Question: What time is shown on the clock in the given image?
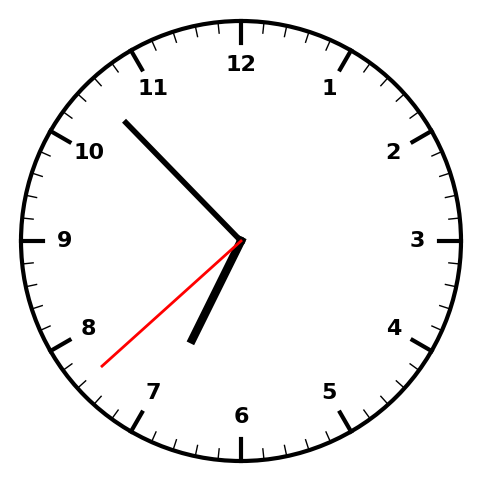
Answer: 06:52:38